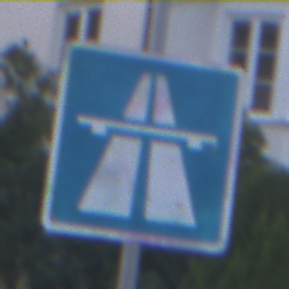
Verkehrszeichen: Autobahn
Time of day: SunriseSunset
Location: Outdoor (Urban)
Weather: PartlyCloudy
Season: NotSpecified
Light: Natural